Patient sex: M
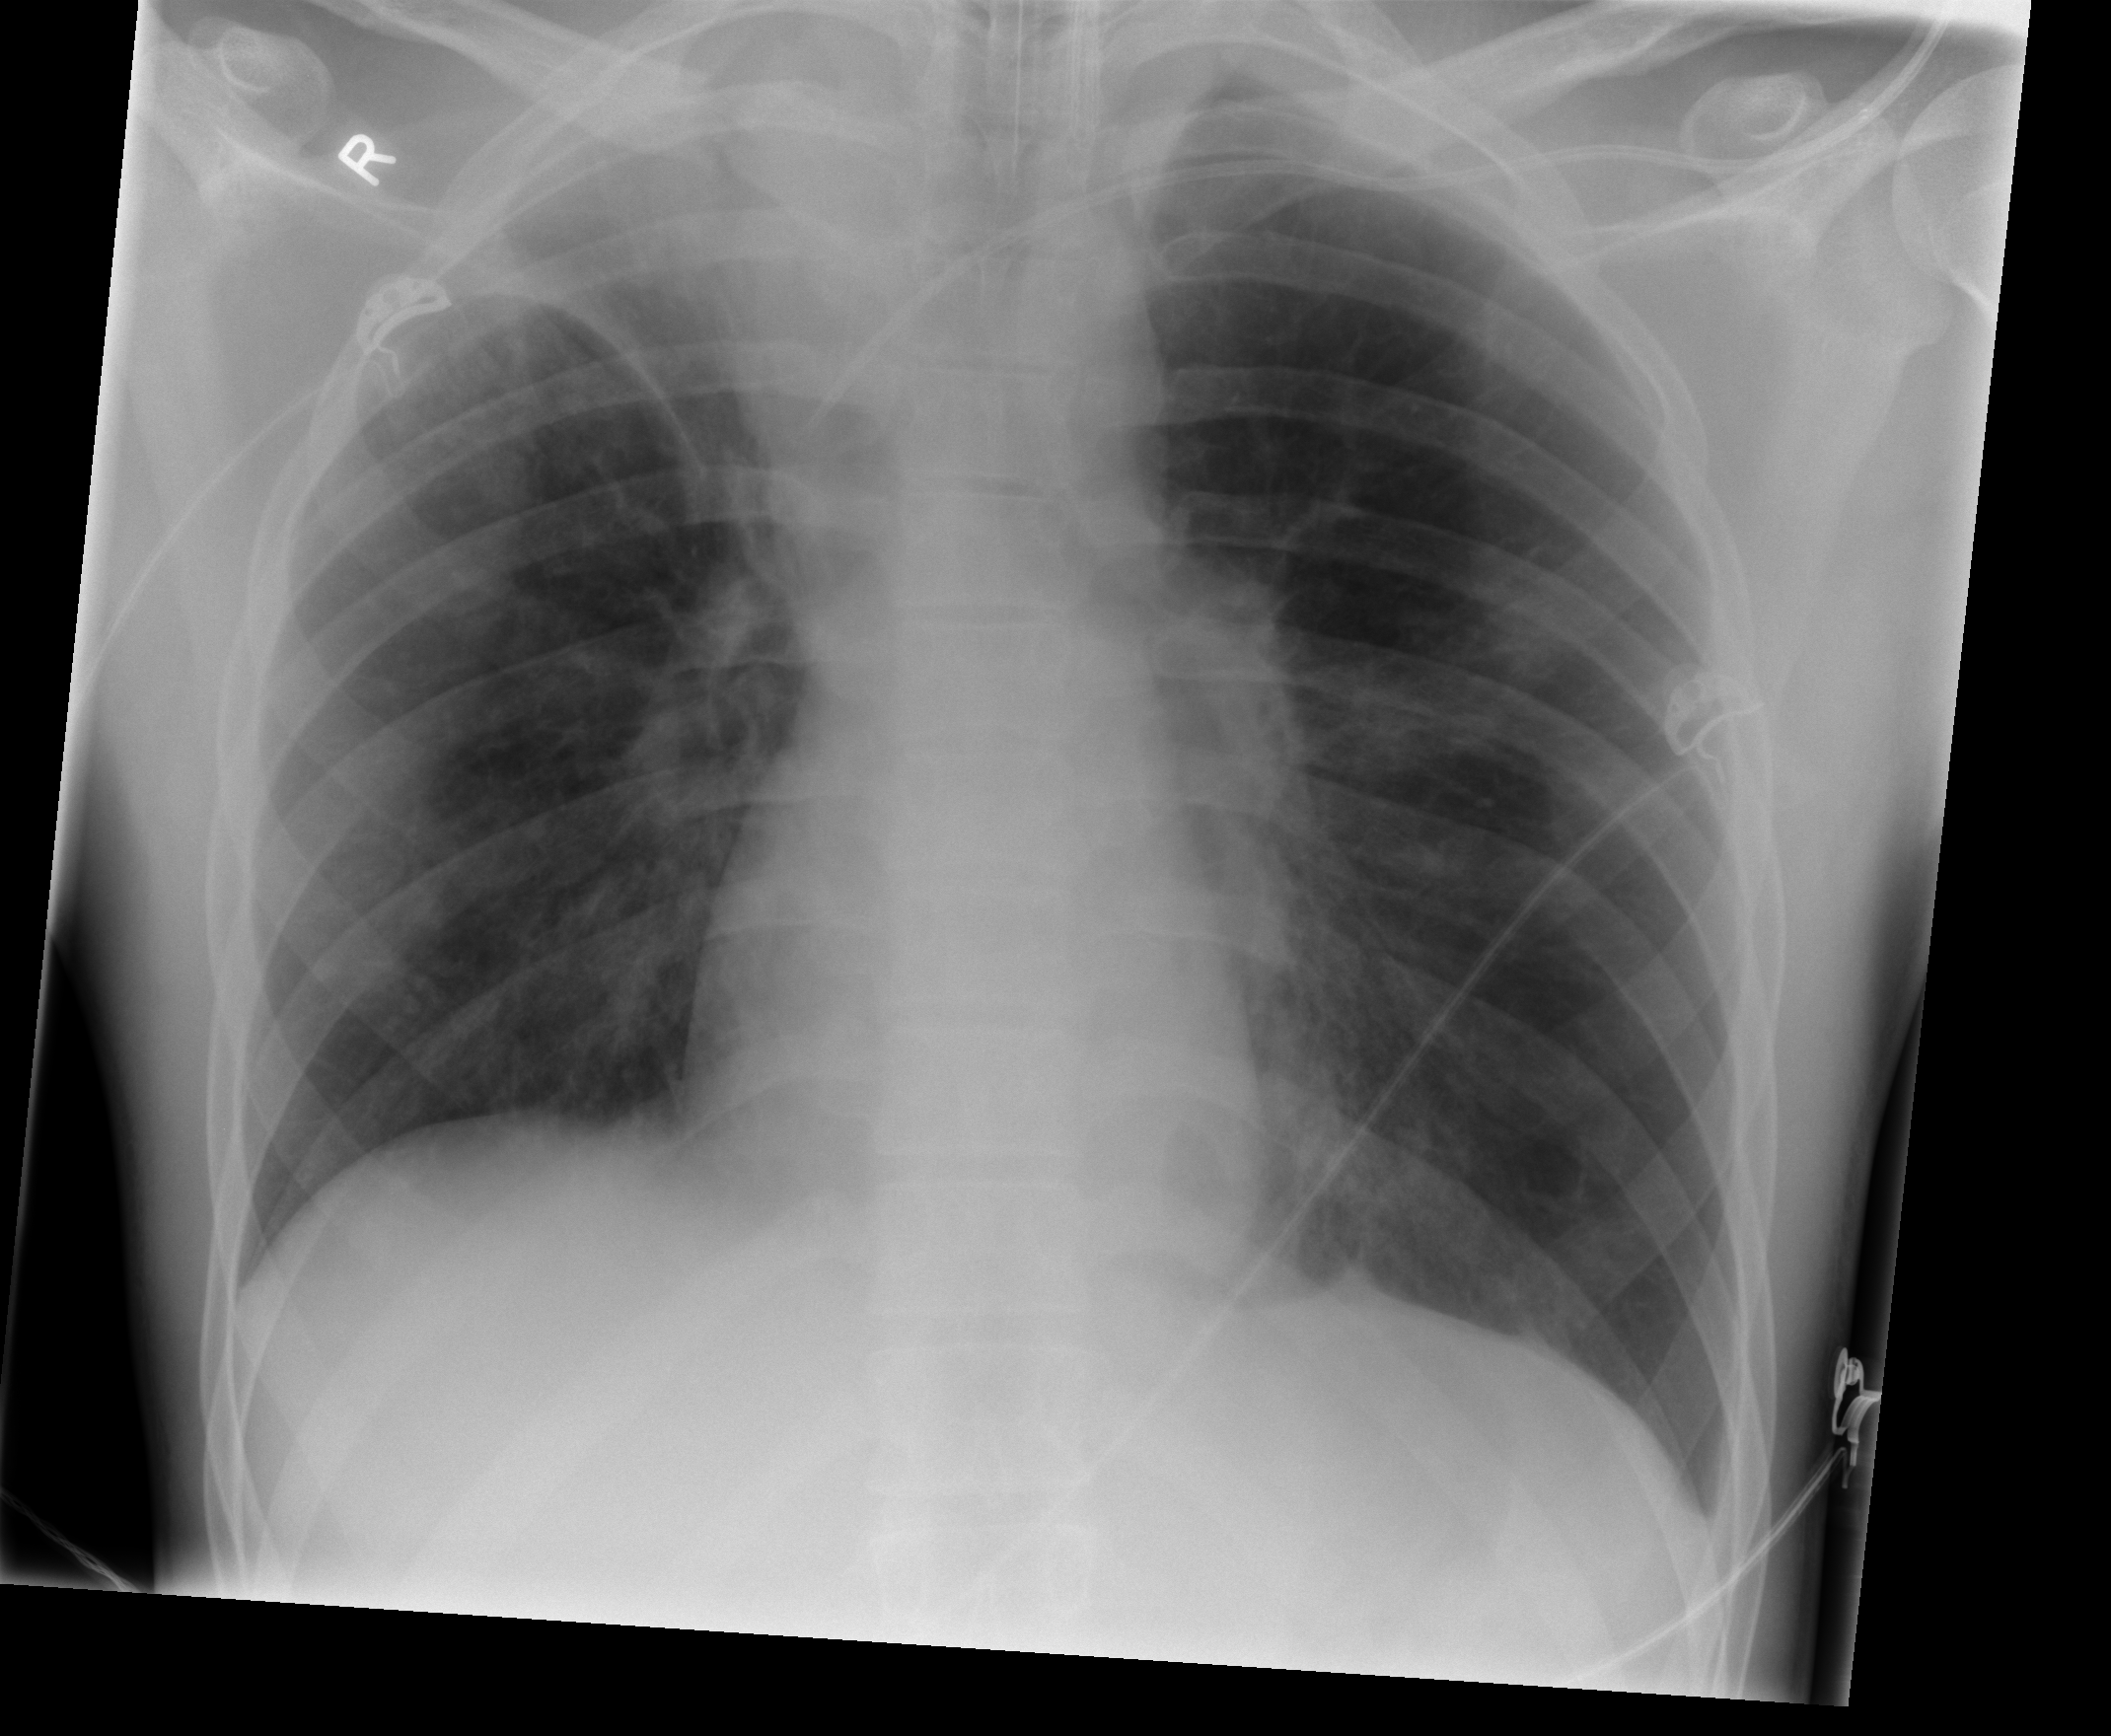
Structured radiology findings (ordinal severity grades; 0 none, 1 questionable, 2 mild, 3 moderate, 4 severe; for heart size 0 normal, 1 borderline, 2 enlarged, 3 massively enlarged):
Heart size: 0
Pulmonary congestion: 0
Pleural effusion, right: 0
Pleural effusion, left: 0
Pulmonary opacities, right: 0
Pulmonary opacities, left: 0
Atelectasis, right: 2
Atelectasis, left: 2